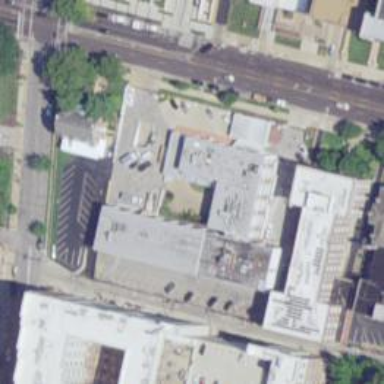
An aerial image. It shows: Part of building is shown in the image.